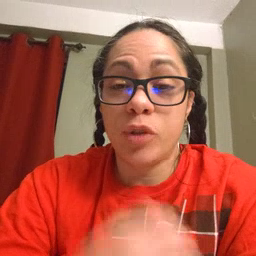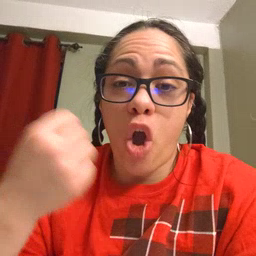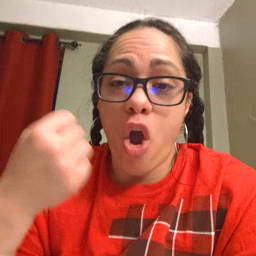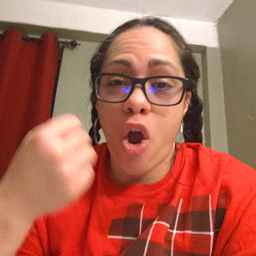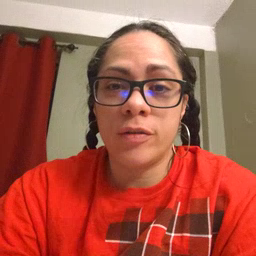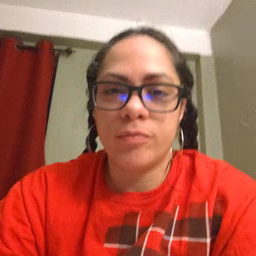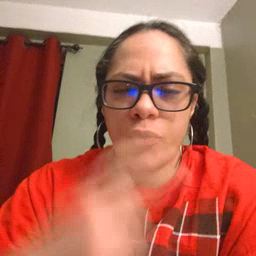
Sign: car